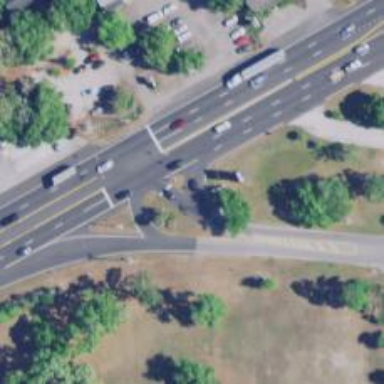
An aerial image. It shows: Trunk link highway.